高一 · 解析几何
两条直线 $l_{1}: \frac{x}{a}-\frac{y}{b}=1$ 和 $l_{2}: \frac{x}{b}-\frac{y}{a}=1$ 在同一直角坐标系中的图象可以是( )
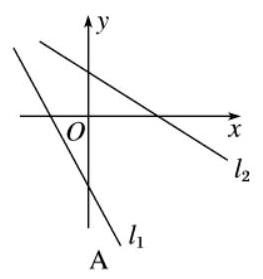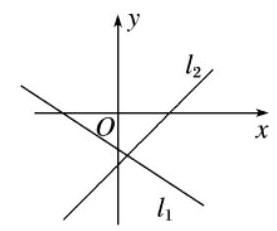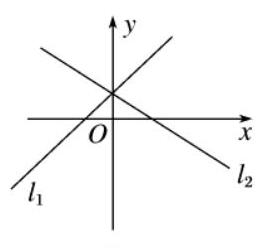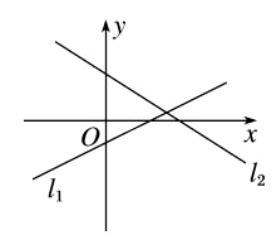
A.

B.

C.

D.

答案: A
解析: 直线化为截距式分别为 $\frac{x}{a}+\frac{y}{-b}=1, \frac{x}{b}+\frac{y}{-a}=1$. 假定 $l_{1}$, 判断 $a, b$, 确定 $l_{2}$ 的位置, 知 A 项符合.